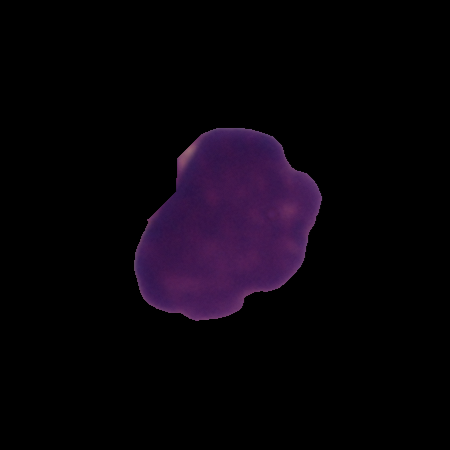
Label: healthy